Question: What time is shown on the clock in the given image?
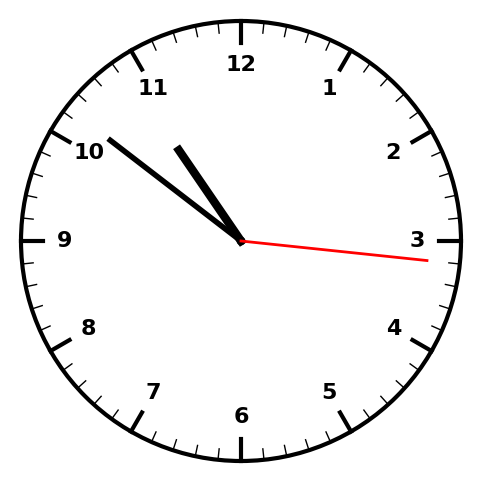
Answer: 10:51:16